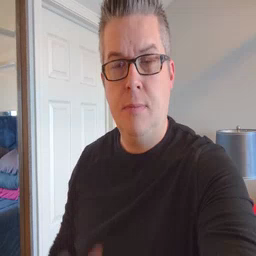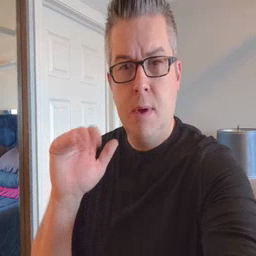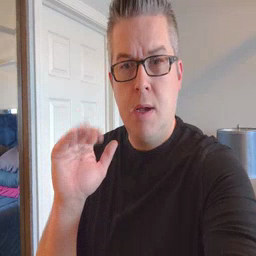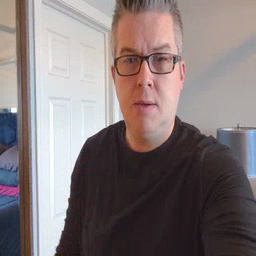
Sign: bye